Question: Hi In my app I need to create an gyroscope.So for this I am using following code.
'''
public class AccessGyroscope extends Activity implements SensorEventListener
{
private TextView tv;
private SensorManager sManager;
/** Called when the activity is first created. */
@Override
public void onCreate(Bundle savedInstanceState)
{
super.onCreate(savedInstanceState);
setContentView(R.layout.main);
tv = (TextView) findViewById(R.id.tv);
sManager = (SensorManager) getSystemService(SENSOR_SERVICE);
}
@Override
protected void onResume()
{
super.onResume();
sManager.registerListener(this, sManager.getDefaultSensor(Sensor.TYPE_ORIENTATION),SensorManager.SENSOR_DELAY_FASTEST);
}
@Override
protected void onStop()
{
sManager.unregisterListener(this);
super.onStop();
}
@Override
public void onAccuracyChanged(Sensor arg0, int arg1)
{
}
@Override
public void onSensorChanged(SensorEvent event)
{
if (event.accuracy == SensorManager.SENSOR_STATUS_UNRELIABLE)
{
return;
}
tv.setText("Orientation X (Roll) :"+ Float.toString(event.values[2]) +"
"+
"Orientation Y (Pitch) :"+ Float.toString(event.values[1]) +"
"+
"Orientation Z (Yaw) :"+ Float.toString(event.values[0]));
}
}
'''
I can get the Yaw,Roll & Pitch values but I want to show this in 2d plane.
Basically I want view like this .
The red dot should move according to the orientation of device. I can work on canvas to prepare that view.But what I really want is those coordinates related to Yaw,Roll & Pitch values.
Please help
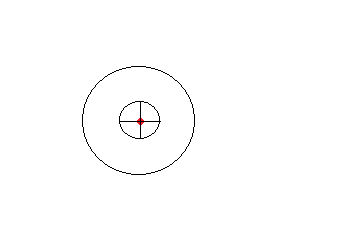
Answer: Finally I found the answer.
First instead of using TYPE_ORIENTATION I used TYPE_GRAVITY.
Here is my Complete code.
Code for my custom view is..
'''
public class GyroscopeView extends View
{
private final static String TAG = "GyroscopeView";
private float bearing;
float pitch = 0;
float roll = 0;
private Paint paintOuter;
private Paint paintInner;
private Paint paintDot;
float pointX, pointY;
float dotX, dotY;
int radius;
public GyroscopeView(Context context, AttributeSet attrs, int defStyle)
{
super(context, attrs, defStyle);
// TODO Auto-generated constructor stub
initCompassView();
}
public GyroscopeView(Context context, AttributeSet attrs)
{
super(context, attrs);
// TODO Auto-generated constructor stub
initCompassView();
}
public GyroscopeView(Context context)
{
super(context);
// TODO Auto-generated constructor stub
initCompassView();
}
protected void initCompassView()
{
setFocusable(true);
Resources r = this.getResources();
paintOuter = new Paint(Paint.ANTI_ALIAS_FLAG);
paintOuter.setColor(Color.WHITE);
paintOuter.setStrokeWidth(1);
paintOuter.setStyle(Paint.Style.FILL_AND_STROKE);
paintInner = new Paint(Paint.ANTI_ALIAS_FLAG);
paintInner.setColor(Color.BLUE);
paintInner.setStrokeWidth(1);
paintInner.setStyle(Paint.Style.STROKE);
paintDot = new Paint(Paint.ANTI_ALIAS_FLAG);
paintDot.setColor(Color.RED);
paintDot.setStrokeWidth(1);
paintDot.setStyle(Paint.Style.FILL_AND_STROKE);
}
@Override
protected void onDraw(Canvas canvas)
{
// TODO Auto-generated method stub
super.onDraw(canvas);
int px = getMeasuredWidth() / 2;
int py = getMeasuredHeight() / 2;
radius = Math.min(px, py);
pointX = px;
pointY = py;
canvas.drawCircle(pointX, pointY, radius, paintOuter);
canvas.drawCircle(pointX, pointY, 40, paintInner);
canvas.drawCircle(dotX, dotY, 5, paintDot);
}
void update(float z, float yy, float xx)
{
if (yy > 0)
{
dotY = pointY - ((1 - yy) * z);
} else
{
dotY = pointY + ((1 - yy) * z);
}
if (xx > 0)
{
dotX = pointX - ((1 - xx) * z);
} else
{
dotX = pointX + ((1 - xx) * z);
}
invalidate();
}
'''
Here is my Activiy Code.
'''
public class GyroscopeActivity extends Activity
{
GyroscopeView gyroscopeView;
SensorManager sensorManager;
float[] gValues = new float[3];
@Override
public void onCreate(Bundle savedInstanceState)
{
super.onCreate(savedInstanceState);
setContentView(R.layout.gyroscope);
gyroscopeView = (GyroscopeView) findViewById(R.id.gyroscope_view);
initSensor();
}
void initSensor()
{
sensorManager = (SensorManager) getSystemService(Context.SENSOR_SERVICE);
}
@Override
protected void onResume()
{
super.onResume();
Sensor sensorGyroscope = sensorManager.getDefaultSensor(Sensor.TYPE_GRAVITY);
sensorManager.registerListener(sensorGyroListener, sensorGyroscope, SensorManager.SENSOR_DELAY_UI);
}
@Override
protected void onStop()
{
sensorManager.unregisterListener(sensorGyroListener);
super.onStop();
}
private final SensorEventListener sensorGyroListener = new SensorEventListener()
{
public void onSensorChanged(SensorEvent event)
{
if (event.sensor.getType() == Sensor.TYPE_GRAVITY)
gValues = event.values;
gyroscopeView.update(gValues[0], gValues[1], gValues[2]);
}
public void onAccuracyChanged(Sensor sensor, int accuracy)
{
}
};
'''
Hope this will help someone.